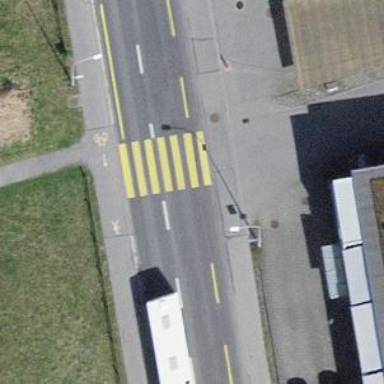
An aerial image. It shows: Uncontrolled zebra crossing on the road.